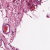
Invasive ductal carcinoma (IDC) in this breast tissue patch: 0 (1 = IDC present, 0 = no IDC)